Question: I would like to separate objects in OpenCv like the following image it shows:
But if I am using cvDilate or cvErode the objects grow together... how to do that with OpenCv?
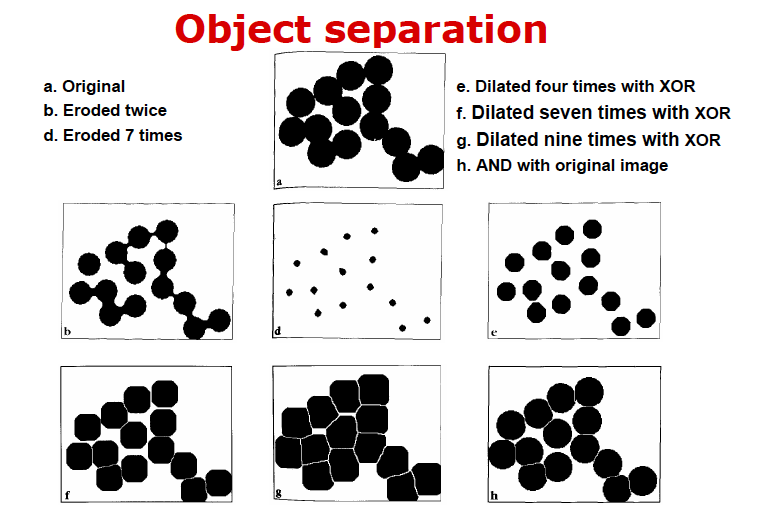
Answer: As far as I know OpenCV does not have "dilation with XOR" (although that would be very nice to have).
To get similar results you might try eroding (as in 'd'), and using the eroded centers as seeds for a Voronoi segmentation which you could then AND with the original image.